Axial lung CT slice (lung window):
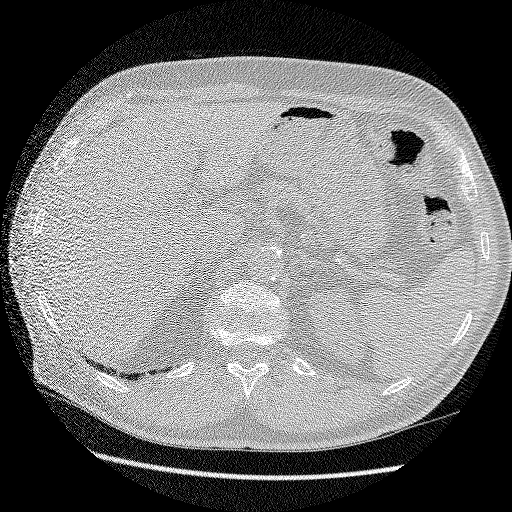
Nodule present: no